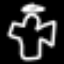
Label: angel